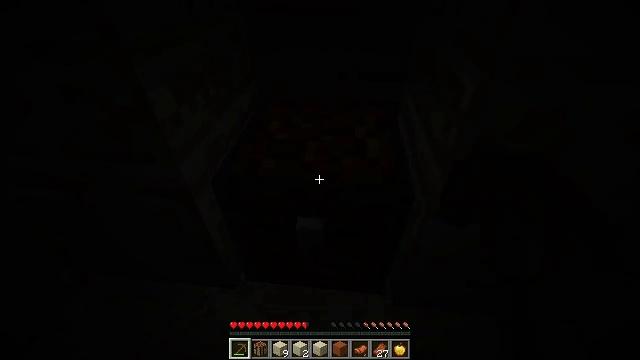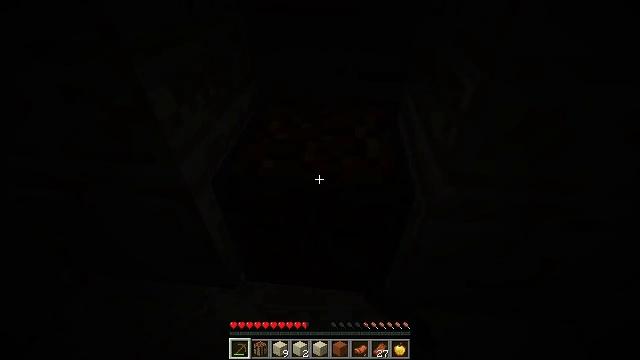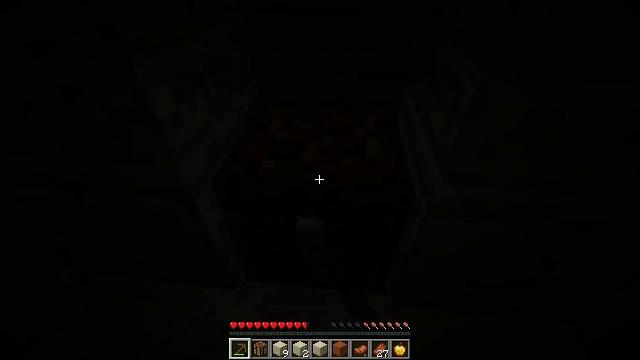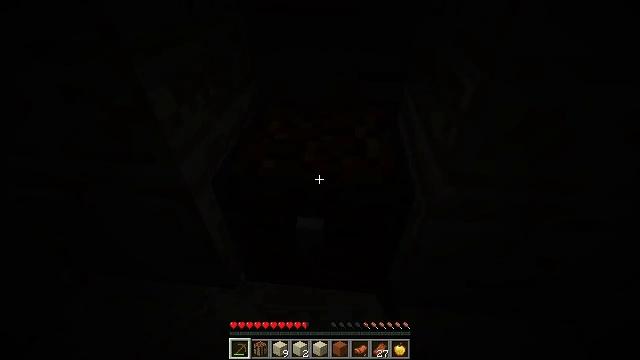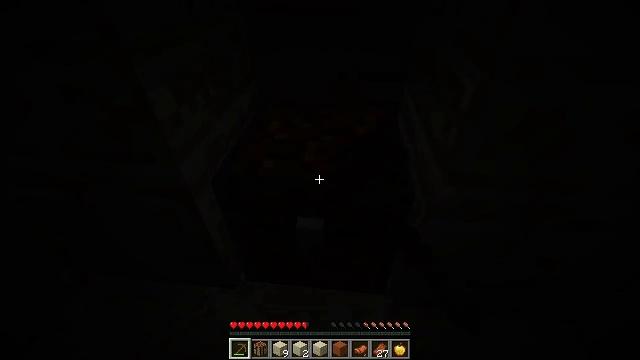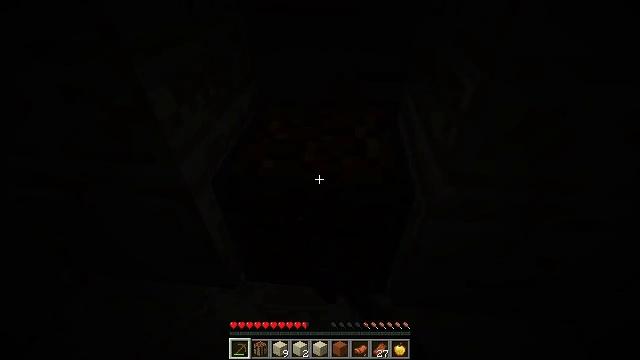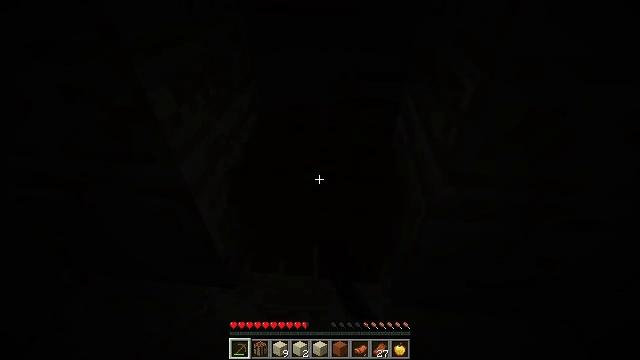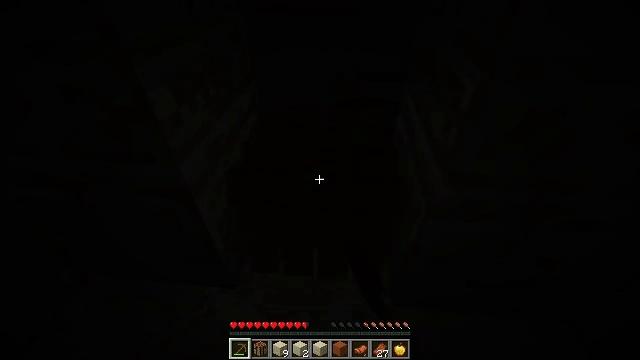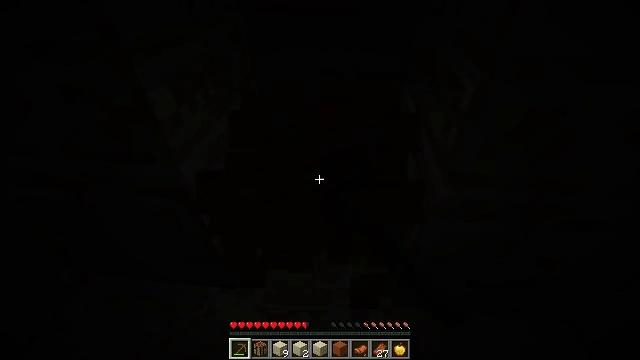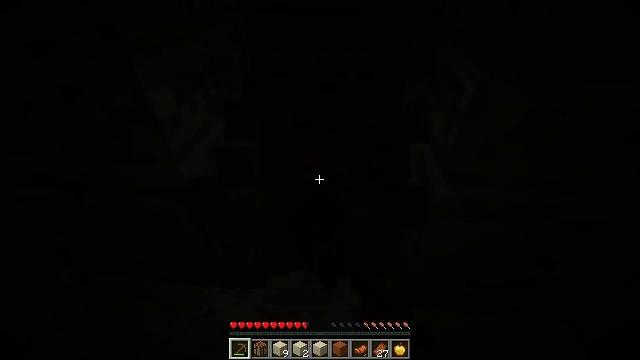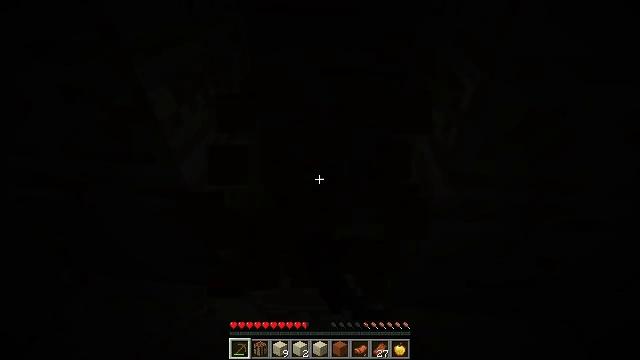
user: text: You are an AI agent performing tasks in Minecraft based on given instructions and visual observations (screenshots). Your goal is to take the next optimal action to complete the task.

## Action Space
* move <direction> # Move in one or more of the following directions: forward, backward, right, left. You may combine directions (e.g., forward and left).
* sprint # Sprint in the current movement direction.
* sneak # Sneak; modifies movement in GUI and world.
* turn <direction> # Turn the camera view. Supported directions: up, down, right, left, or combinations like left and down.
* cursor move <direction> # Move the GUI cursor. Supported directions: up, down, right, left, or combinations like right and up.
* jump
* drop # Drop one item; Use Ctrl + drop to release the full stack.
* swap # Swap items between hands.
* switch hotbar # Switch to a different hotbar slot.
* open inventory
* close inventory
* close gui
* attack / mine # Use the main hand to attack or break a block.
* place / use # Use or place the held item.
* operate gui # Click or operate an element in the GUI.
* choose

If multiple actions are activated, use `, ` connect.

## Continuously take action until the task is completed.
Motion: motion action
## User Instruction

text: Reclaim the chest into your inventory.
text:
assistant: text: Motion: attack / mine
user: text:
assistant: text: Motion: attack / mine
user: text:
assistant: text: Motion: attack / mine
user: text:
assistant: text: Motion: attack / mine
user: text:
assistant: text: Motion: attack / mine
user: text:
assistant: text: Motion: attack / mine
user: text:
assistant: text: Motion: attack / mine
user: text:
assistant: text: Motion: attack / mine
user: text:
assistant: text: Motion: attack / mine
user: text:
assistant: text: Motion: attack / mine
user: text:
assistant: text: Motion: attack / mine